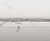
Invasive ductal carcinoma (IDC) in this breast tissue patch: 0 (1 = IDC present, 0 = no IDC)